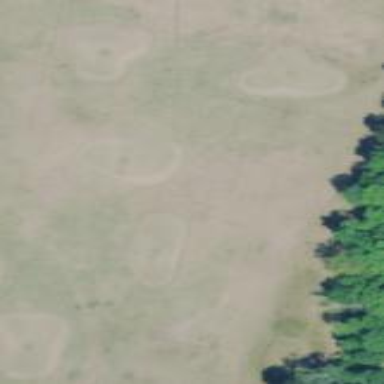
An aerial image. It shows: Grassy area designated as driving range for golf.